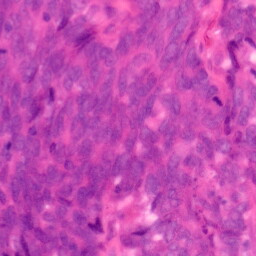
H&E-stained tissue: Colon